Question: '/n' is not putting a break in my embed message. My code and the embed it sent is located below. Can someone help?

The section of Code:
'''
client.on("message", (message) => {
if (!message.content.startsWith(prefix) || message.author.bot) return;
if (message.content.toLowerCase().startsWith(prefix + 'rules')) {
const embed = new Discord.RichEmbed()
.setTitle('OFFICIAL SERVER RULES')
.setColor(0xCF40FA)
.setDescription('Official rules for the USA discord server. Last updated: 1st October 2018')
.addField('**GENERAL RULES**', '1.Swearing is allowed, But not targeted towards a person./n2. Be respectful to everyone in the server./n3. No form of racism./n4. No public arguments./n5. Anything not suitable for work if forbidden./n6. All conversations are limited to English./n7. Spamming or mass mentioning is strictly forbidden./n8. Keep messages in their respective channels./n9. Fake or bad links, advertising anything non-US related, stays out of this discord./n10. Keep bot commands in #bot-commands ./n11. No talking in #announcements .')
message.channel.send({ embed: embed });
}
});
'''
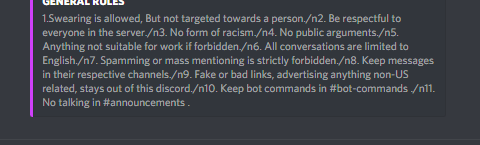
Answer: The correct escape character for newline is '
' not '/n'.